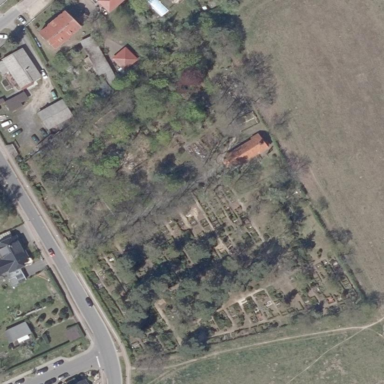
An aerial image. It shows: Cemetery.